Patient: sex M, age 61
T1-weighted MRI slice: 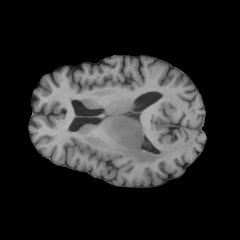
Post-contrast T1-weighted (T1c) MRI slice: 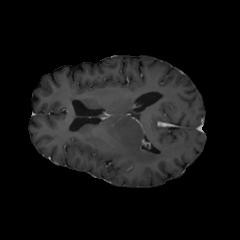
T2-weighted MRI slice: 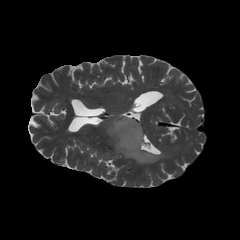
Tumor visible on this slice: yes
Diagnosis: Astrocytoma, IDH-wildtype
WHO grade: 3